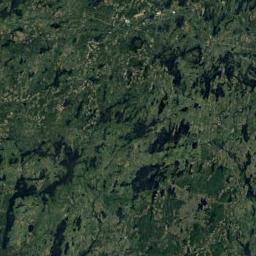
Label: wetland